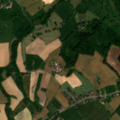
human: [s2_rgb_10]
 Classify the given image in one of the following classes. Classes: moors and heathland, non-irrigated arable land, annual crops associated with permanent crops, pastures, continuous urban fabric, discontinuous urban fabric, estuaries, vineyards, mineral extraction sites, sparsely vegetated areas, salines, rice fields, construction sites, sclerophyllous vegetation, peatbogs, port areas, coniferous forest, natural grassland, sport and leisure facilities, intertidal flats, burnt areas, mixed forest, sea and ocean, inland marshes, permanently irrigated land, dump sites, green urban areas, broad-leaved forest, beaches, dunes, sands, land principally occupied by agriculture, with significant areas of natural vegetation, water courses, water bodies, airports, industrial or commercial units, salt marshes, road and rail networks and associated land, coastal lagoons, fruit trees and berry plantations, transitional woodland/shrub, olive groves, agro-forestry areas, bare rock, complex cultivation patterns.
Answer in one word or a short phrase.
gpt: discontinuous urban fabric, pastures, complex cultivation patterns, land principally occupied by agriculture, with significant areas of natural vegetation